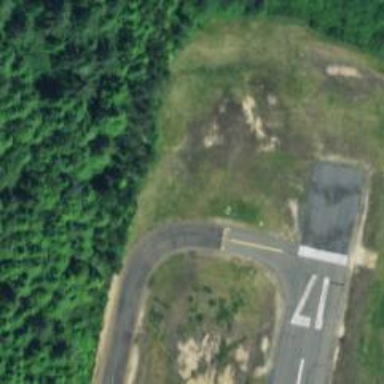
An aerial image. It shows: Image of taxiway at airport.